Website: walmart
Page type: payment
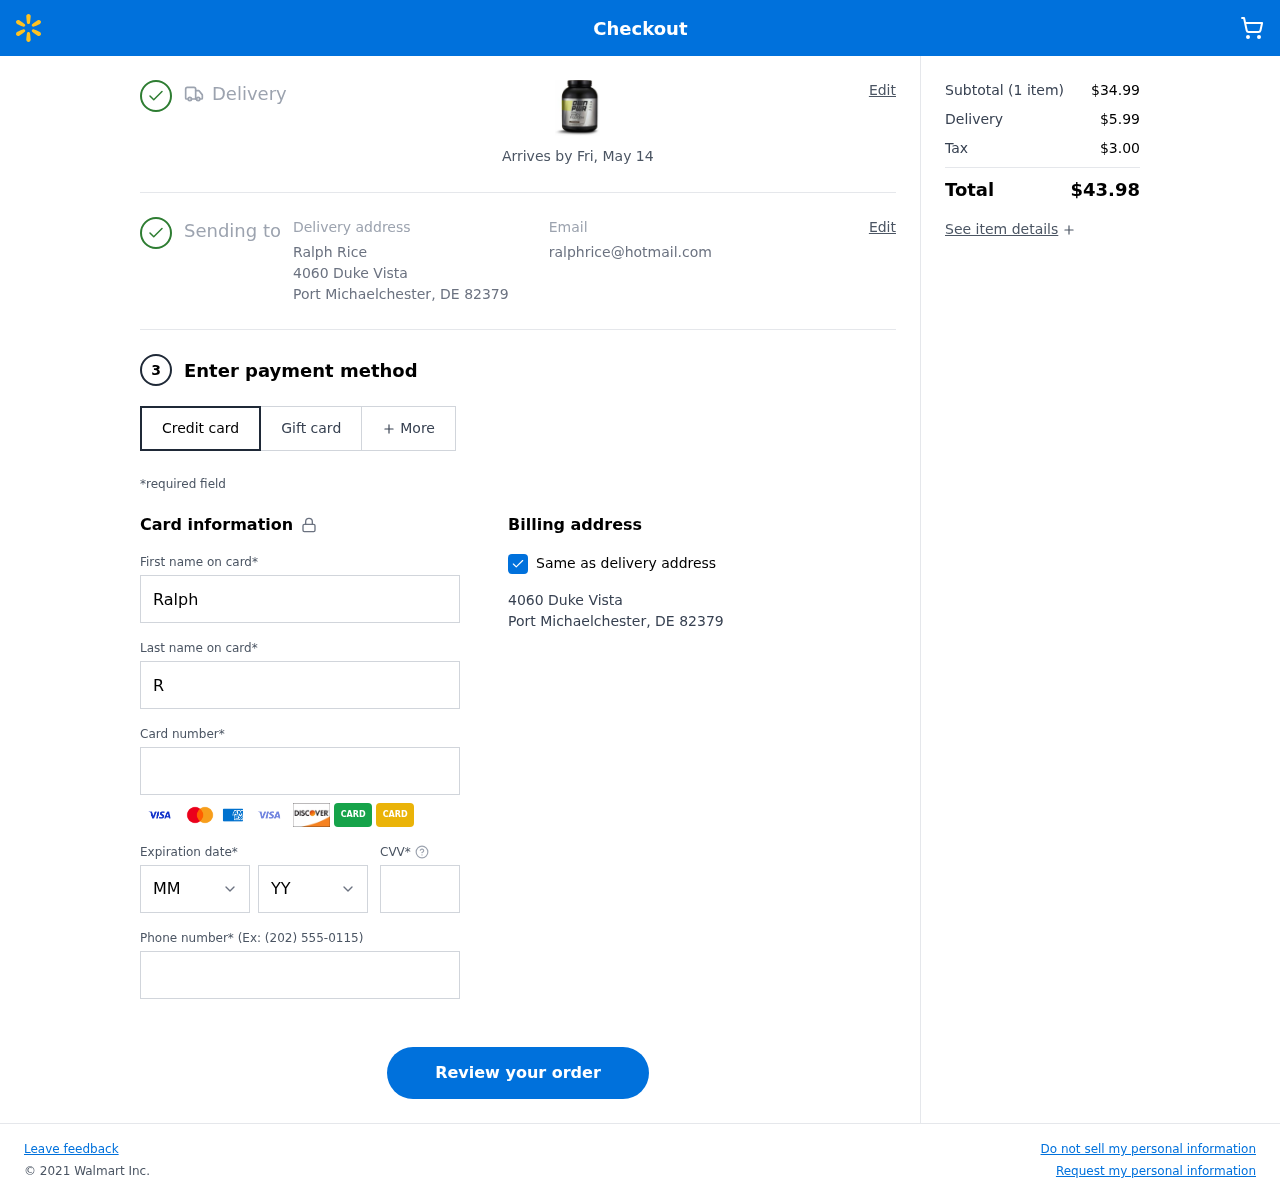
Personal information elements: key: PII_CARD_CVV
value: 124
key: PII_CARD_EXPIRY_MONTH
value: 04
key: PII_CARD_EXPIRY_YEAR
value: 30
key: PII_CARD_NUMBER
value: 4730 1502 2434 0655
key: PII_CITY
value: Port Michaelchester
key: PII_EMAIL
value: ralphrice@hotmail.com
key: PII_FIRSTNAME
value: Ralph
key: PII_FULLNAME
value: Ralph Rice
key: PII_LASTNAME
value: Rice
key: PII_PHONE
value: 5263236180
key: PII_POSTCODE
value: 82379
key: PII_STATE_ABBR
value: DE
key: PII_STREET
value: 4060 Duke Vista
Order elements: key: ORDER_DELIVERY_DATE
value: Arrives by Fri, May 14
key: ORDER_NUM_ITEMS
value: (1 item)
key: ORDER_SUBTOTAL
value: $34.99
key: ORDER_SHIPPING_COST
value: $5.99
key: ORDER_TAX
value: $3.00
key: ORDER_TOTAL
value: $43.98